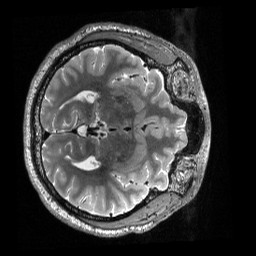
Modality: T2w
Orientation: axial
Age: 38
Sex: male
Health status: ill
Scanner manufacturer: siemens
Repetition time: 3.2 s